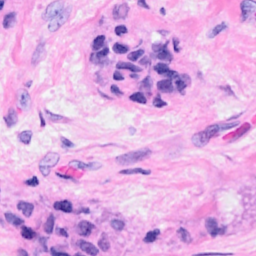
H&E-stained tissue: Breast